Question: Here is what I have so far:

'''
$(document).ready(function() {
$(".thumb_wrapper").click(function() {
$(this).addClass("active");
});
});
'''
So this is working, it is adding the class but I want only one item to be active at all times. So when I click on an item, and it turns active, the next item I click on should be the new active one, and remove the class on the previous one.
Does that make sense? How can I do something like this?
Thanks!
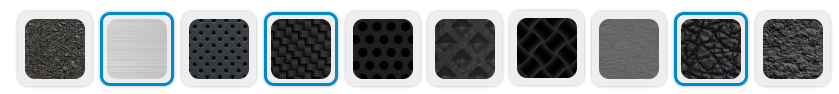
Answer: You need to first remove the 'active' class from your 'thumb_wrapper' elements. Try this:
'''
$(".thumb_wrapper").click(function() {
$(".thumb_wrapper").removeClass("active");
$(this).addClass("active");
});
'''